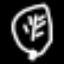
Label: leaf